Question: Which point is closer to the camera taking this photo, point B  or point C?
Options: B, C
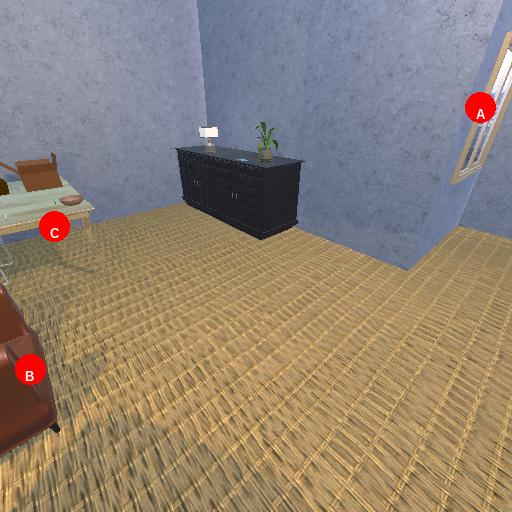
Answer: B